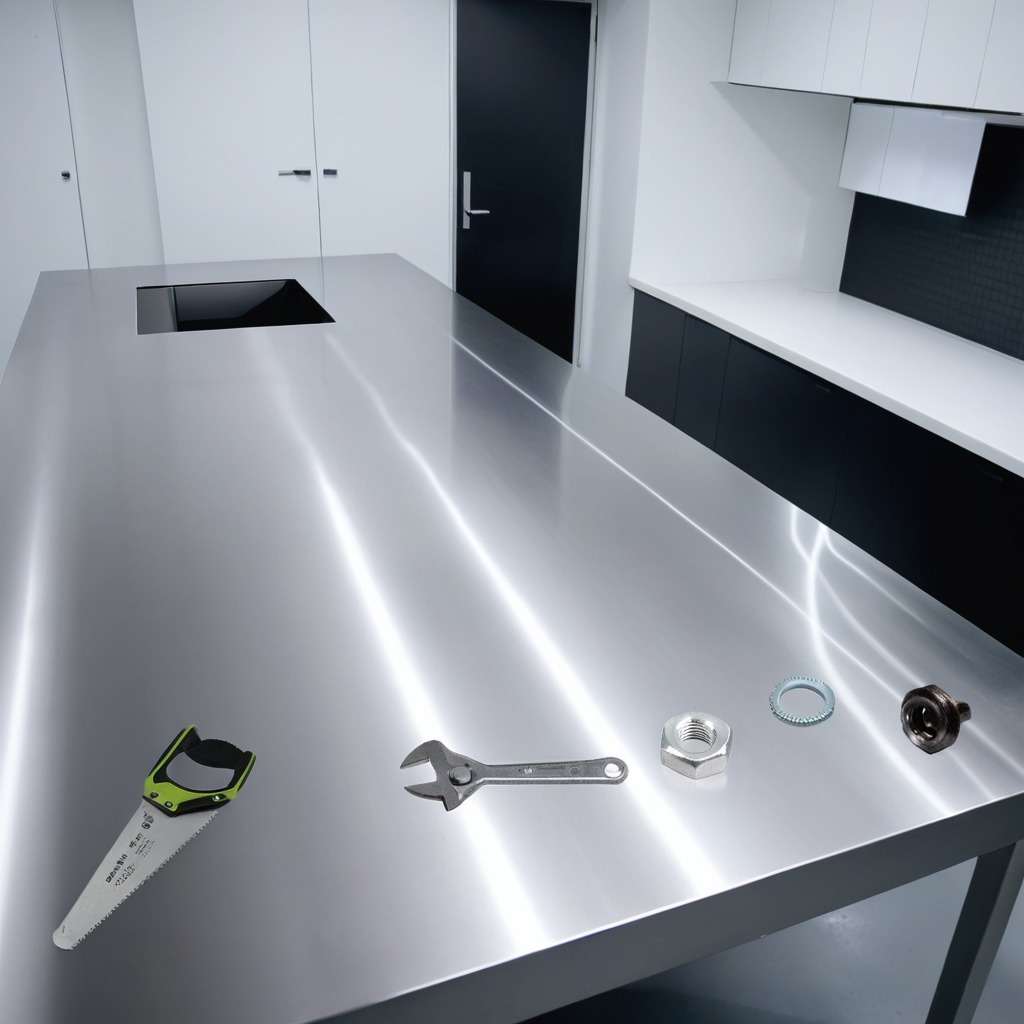
A flat metal washer, a metal machine screw, a handheld metal saw, a metal nut, and a wrench are lying on the stainless steel table.